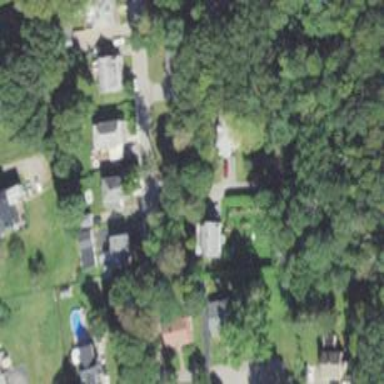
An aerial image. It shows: Residential driveway designated as service road.